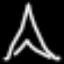
Label: The Eiffel Tower